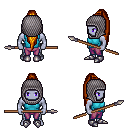
a pixel art fantasy rpg character, male body template, dark elf, purple skin, teal sleeveless shirt, magenta pants, dark blonde extra-long topknot hairstyle, chain hood, metal boots, spear, four views (front, back, left, right), 2x2 character sprite sheet, small pixel art, hard edges, no anti-aliasing